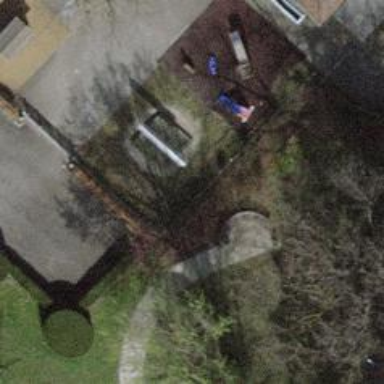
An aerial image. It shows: Bench.